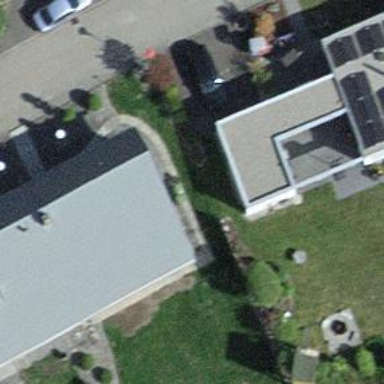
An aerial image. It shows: Garage building.